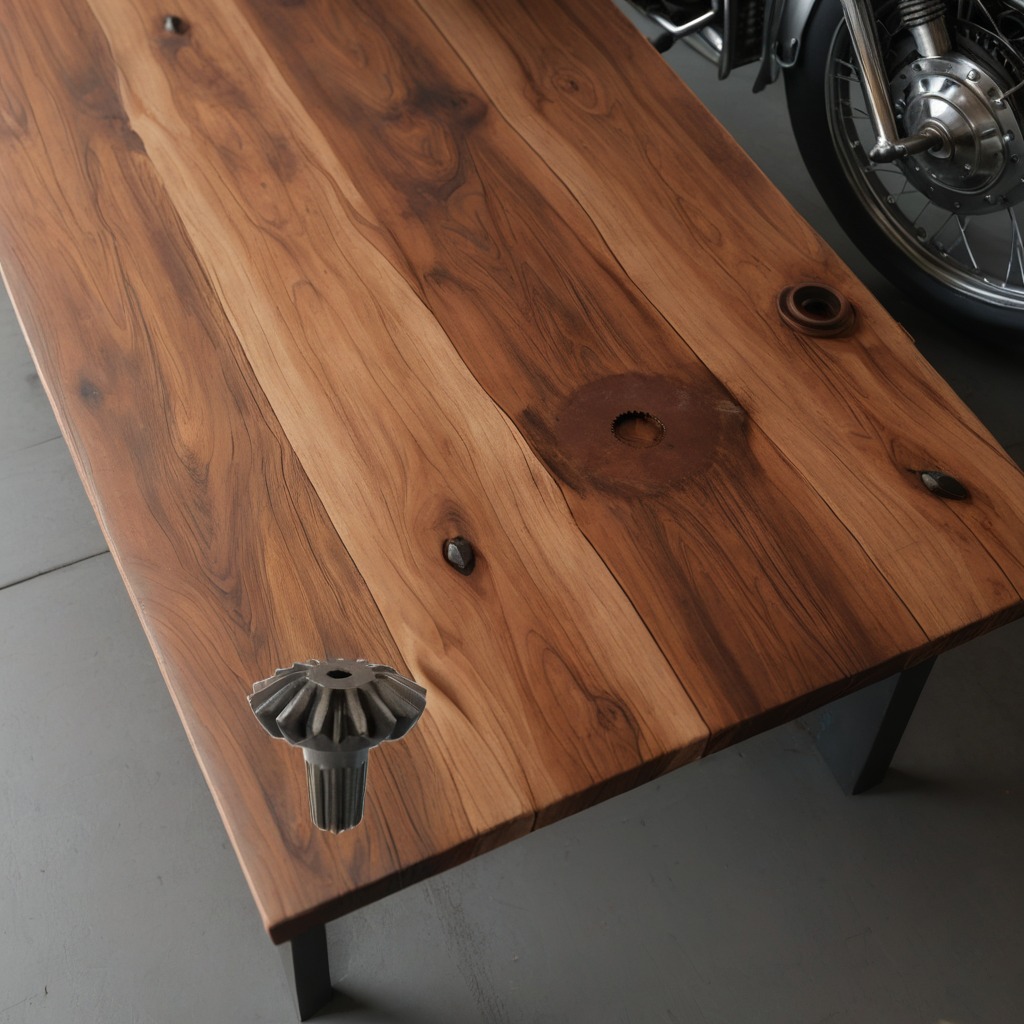
A steel gear with teeth is lying on an oil-spilled wooden table in a vintage motorcycle garage.